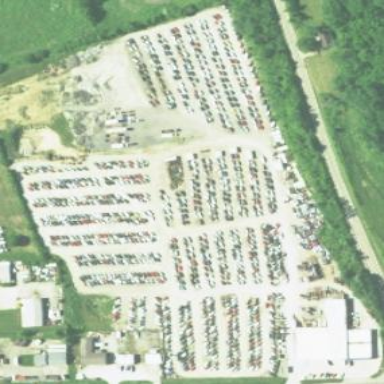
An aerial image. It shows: Scrap yard located in industrial area.